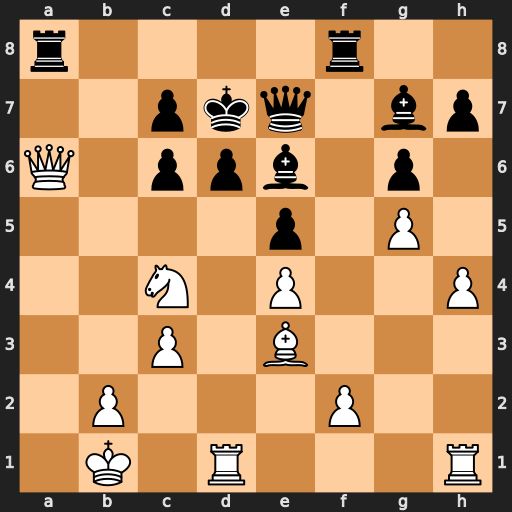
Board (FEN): r4r2/2pkq1bp/Q1ppb1p1/4p1P1/2N1P2P/2P1B3/1P3P2/1K1R3R
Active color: w
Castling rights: -
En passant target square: -
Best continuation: Nb6+ cxb6 Qb7+ Ke8 Qxa8+